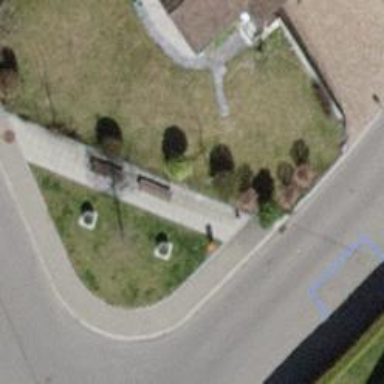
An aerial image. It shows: Brown bench in the vicinity.